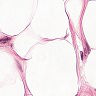
Metastatic tissue present: no